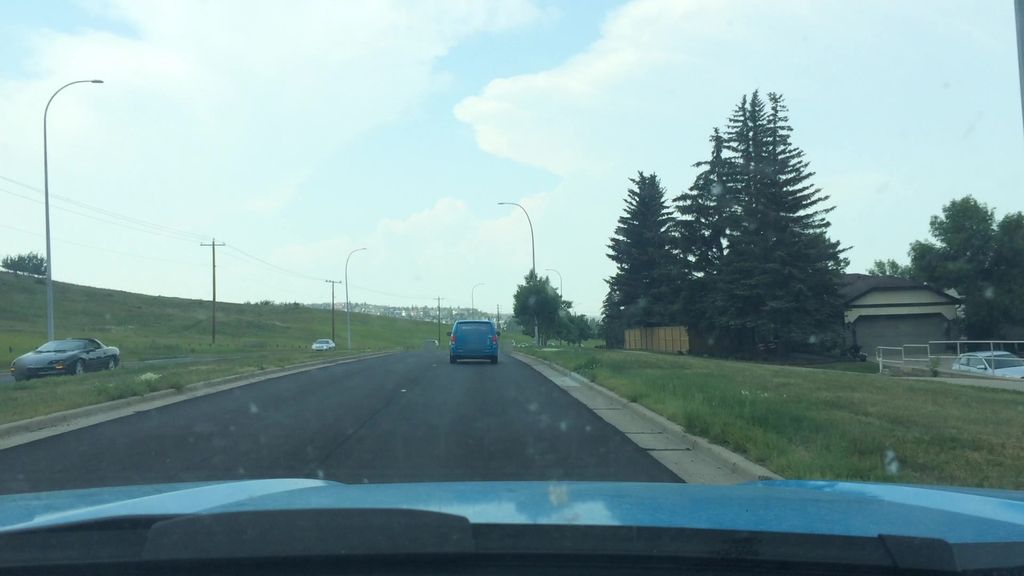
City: calgary